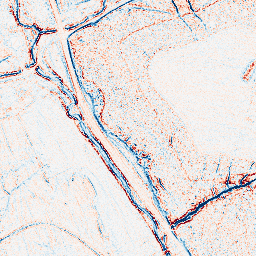
Category: edge_preserving
Decomposition family: bilateral
Decomposition parameters: d: 5
sigma_color: 50
sigma_space: 100
Upsampling method: cubic_catmull_rom
Upsampling parameters: scale: 2
Upsampling scale: 2